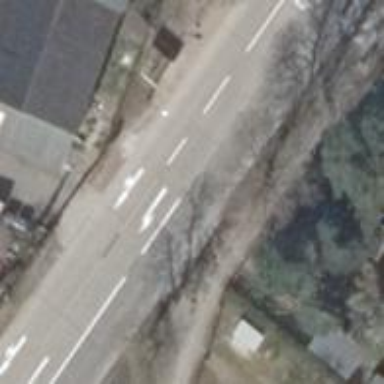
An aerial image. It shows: Residential road with concrete surface and lane markings.